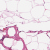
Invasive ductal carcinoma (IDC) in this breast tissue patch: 0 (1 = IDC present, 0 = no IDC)